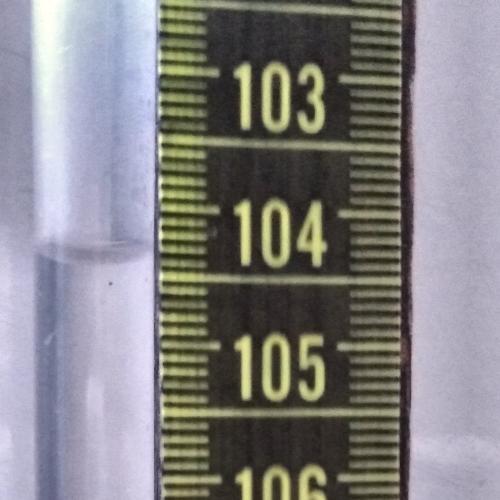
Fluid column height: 104.4 cm